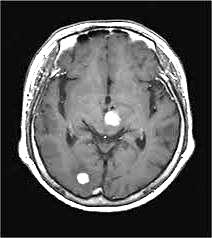
Label: notumor